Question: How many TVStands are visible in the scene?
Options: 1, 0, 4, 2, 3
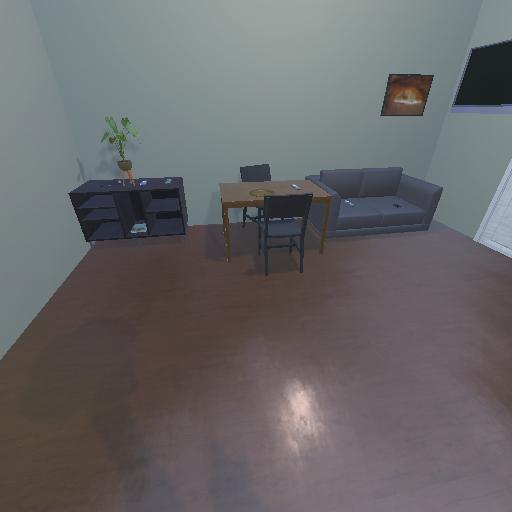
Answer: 1